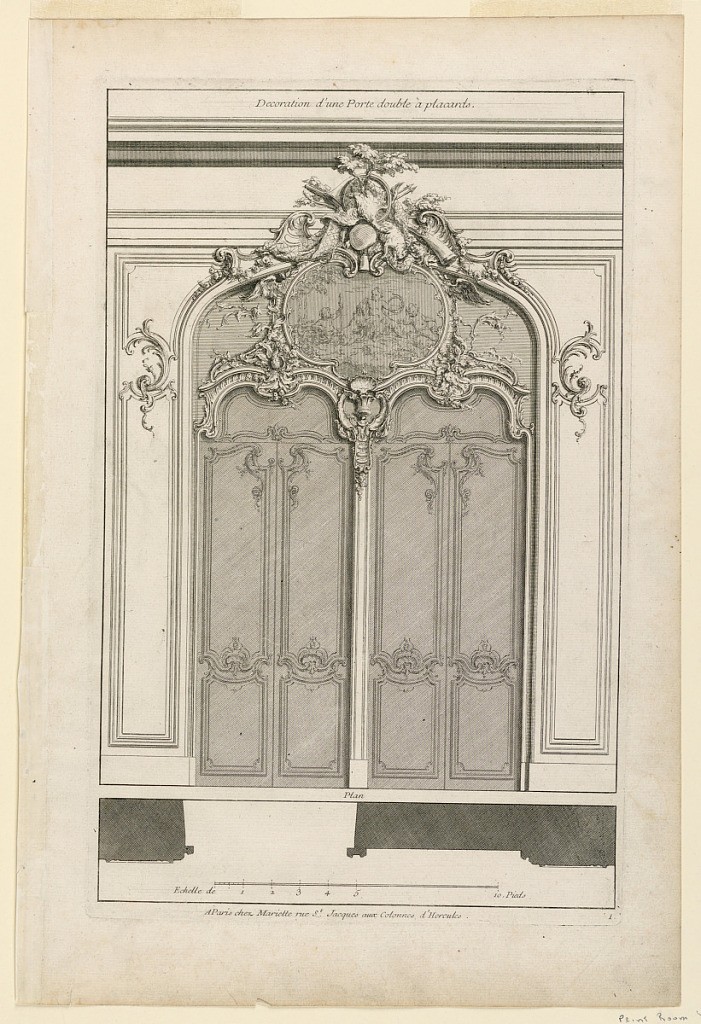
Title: Plate 1 from a Set of 6, "Decoration d'une porte double à placard"
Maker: Jacques-François Blondel, French, 1705–1774
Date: ca. 1727
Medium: Engraving on paper
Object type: Print
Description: Two double doors in a joint arch. Both doors decorated in upper part with rocaille volutes. The area above decorated jointly. In center, a painting depicting putti in landscape. Above it, extending the door frame, carved trophies of hunt. Below, profile of doors and scale. Inscribed along upper margin: "title; lower right: "1"; along lower margin: "A Paris chez Mariette rue St. Jacques aux Colonnes d'Hercule".